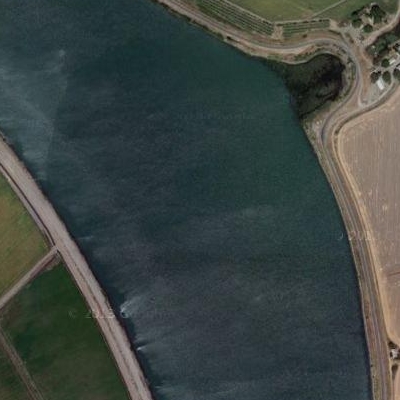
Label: RiverLake